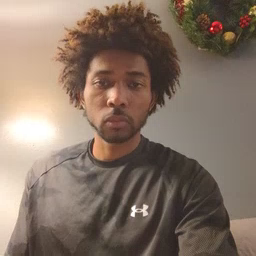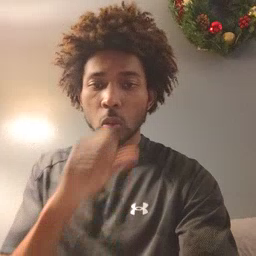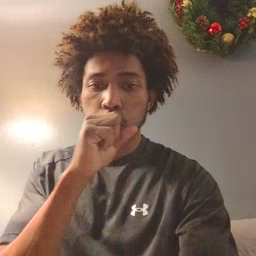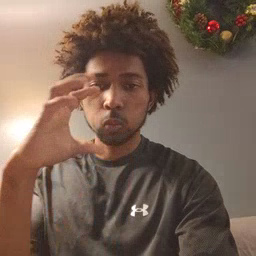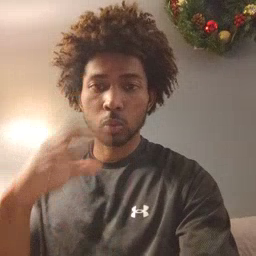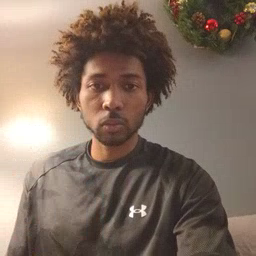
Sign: balloon